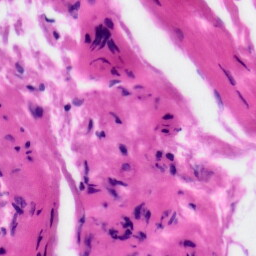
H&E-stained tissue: Tonsil